Field crop: maize
Growth stage: 1
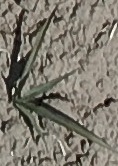
Species: sorghum